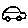
Label: car